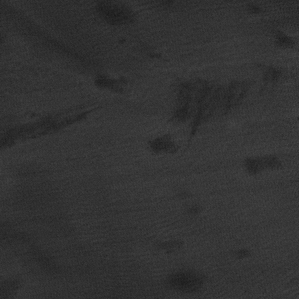
Label: frost